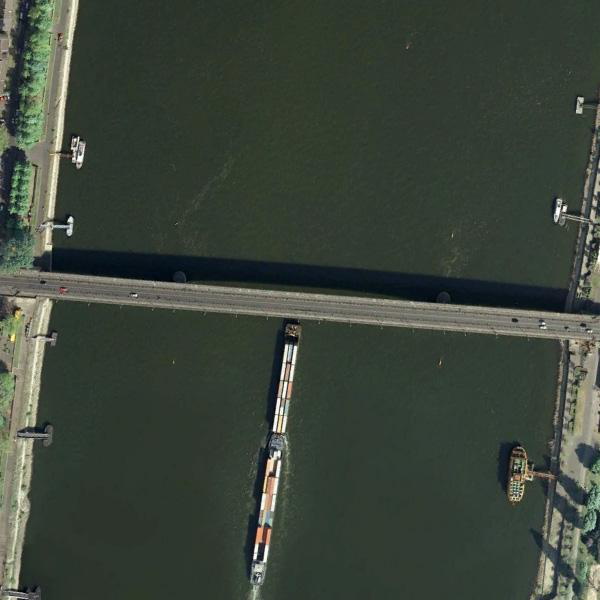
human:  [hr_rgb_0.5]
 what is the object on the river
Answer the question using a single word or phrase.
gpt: ship